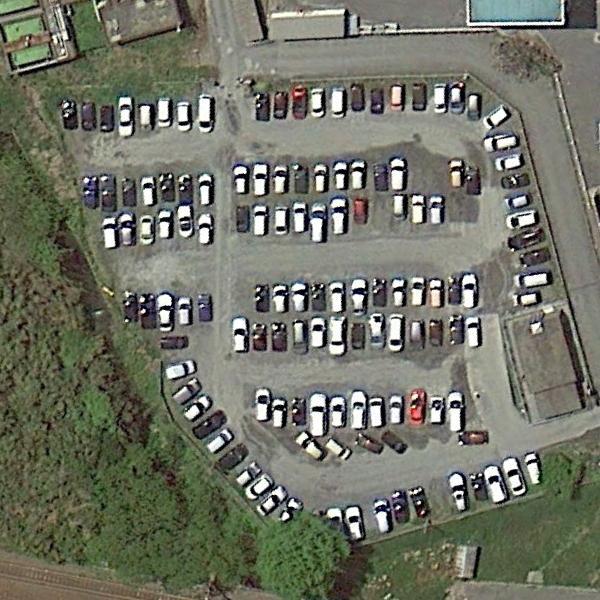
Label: Parking